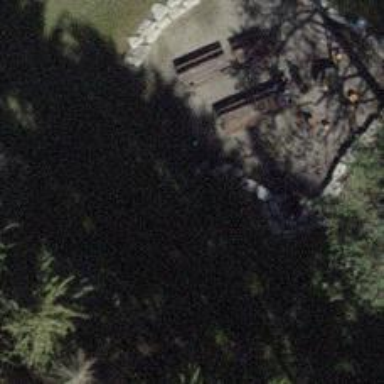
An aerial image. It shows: Picnic site for tourists.